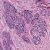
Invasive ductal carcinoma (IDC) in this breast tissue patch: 1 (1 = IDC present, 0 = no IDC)